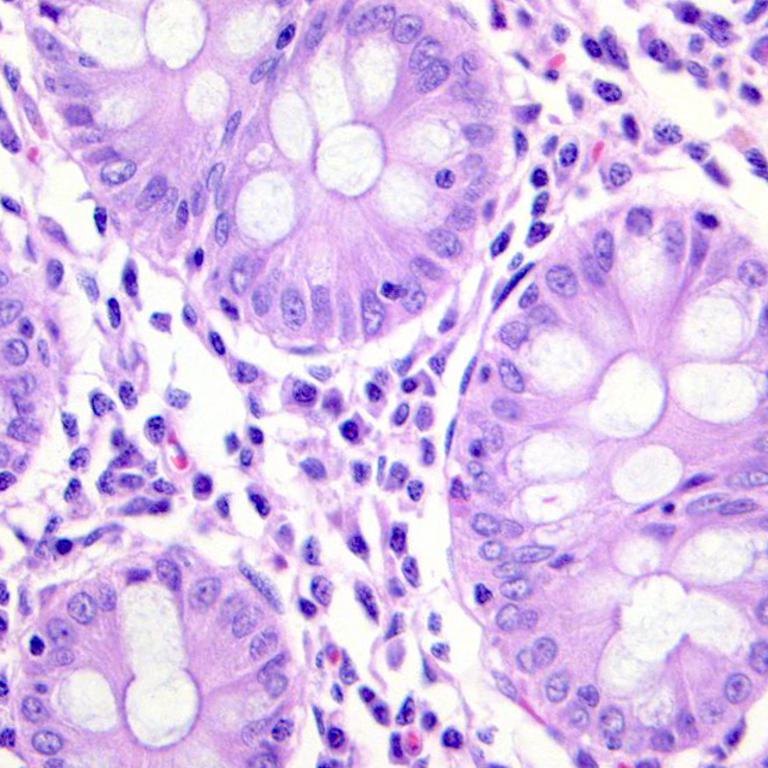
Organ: colon
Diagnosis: benign